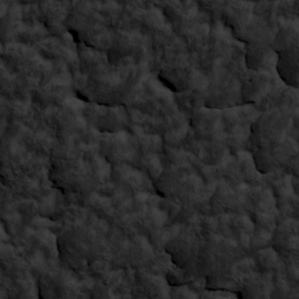
Label: non_frost